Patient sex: F
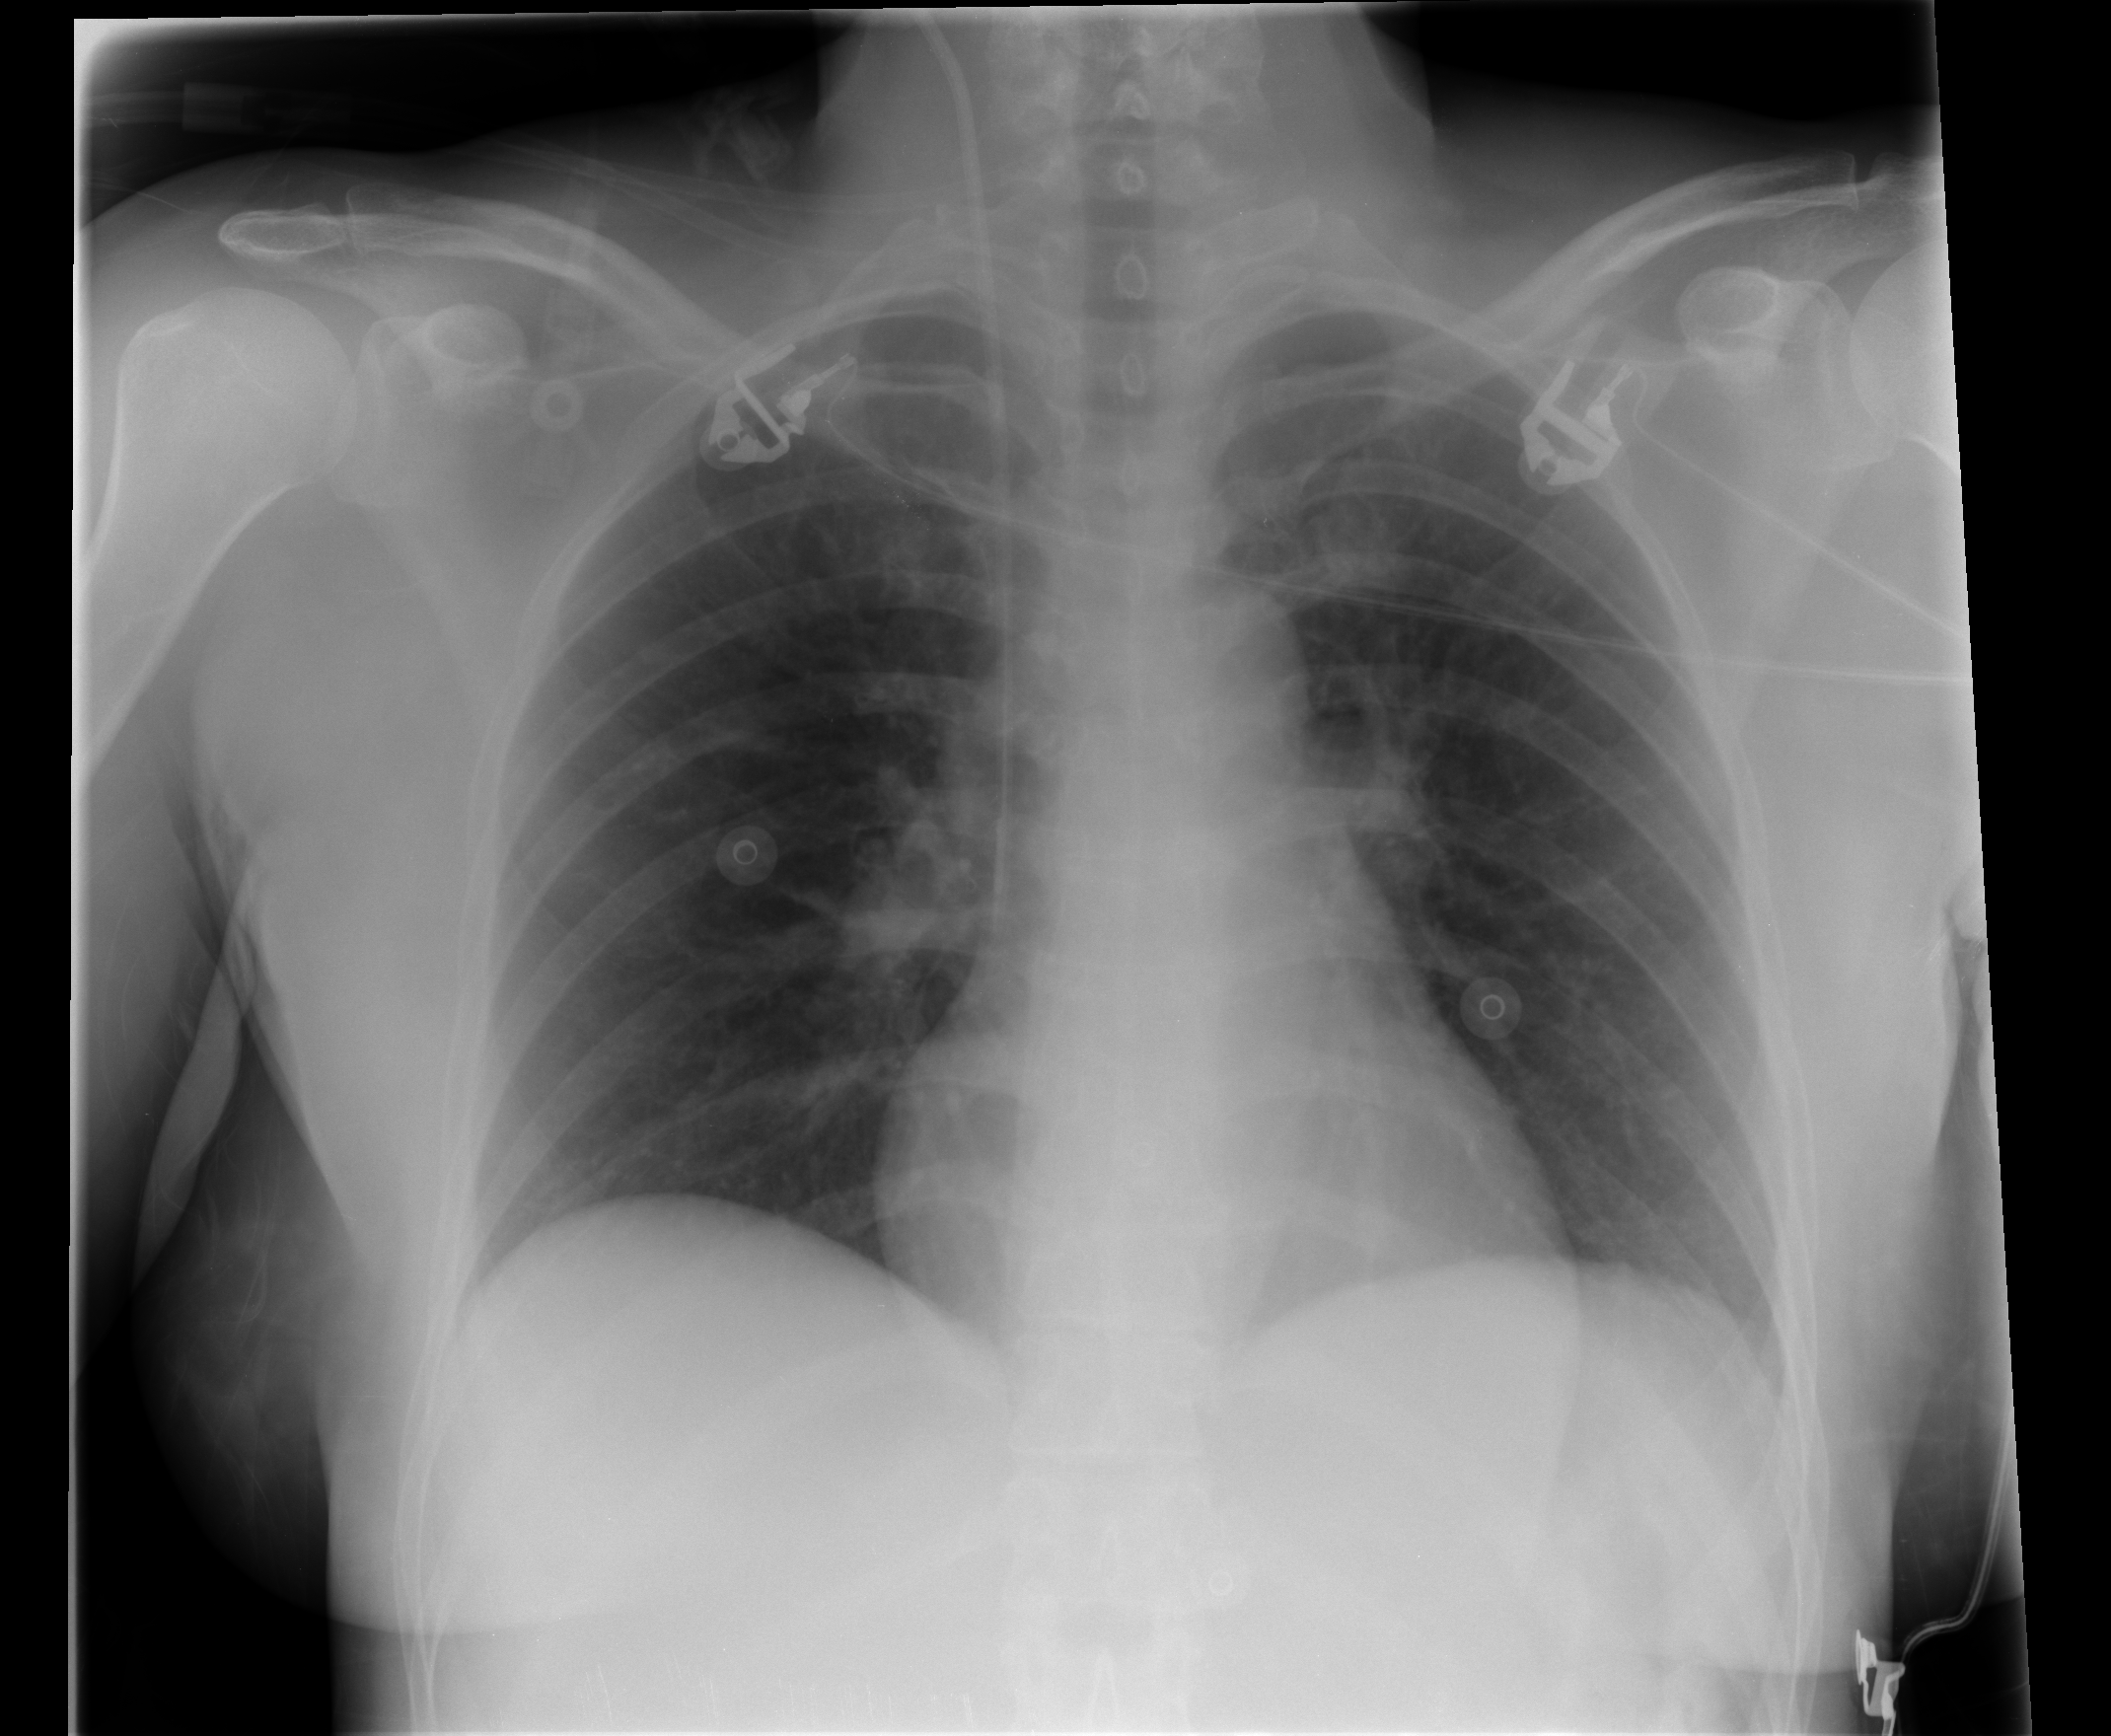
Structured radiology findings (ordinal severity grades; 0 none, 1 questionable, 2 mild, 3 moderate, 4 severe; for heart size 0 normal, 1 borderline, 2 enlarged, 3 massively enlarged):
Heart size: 0
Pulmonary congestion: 0
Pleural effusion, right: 0
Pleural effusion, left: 0
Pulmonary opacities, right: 0
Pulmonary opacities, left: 0
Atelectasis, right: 1
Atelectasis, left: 1